Interaction volume radius: 5 \u00c5
Interaction volume height: 20 \u00c5
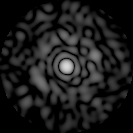
Disorder parameter: 0.8287